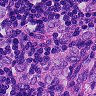
Metastatic tissue present: yes